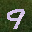
Label: 9